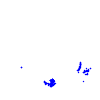
Particle: pion